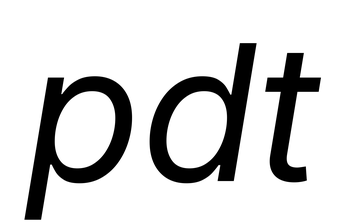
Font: Inter-Italic_Italic